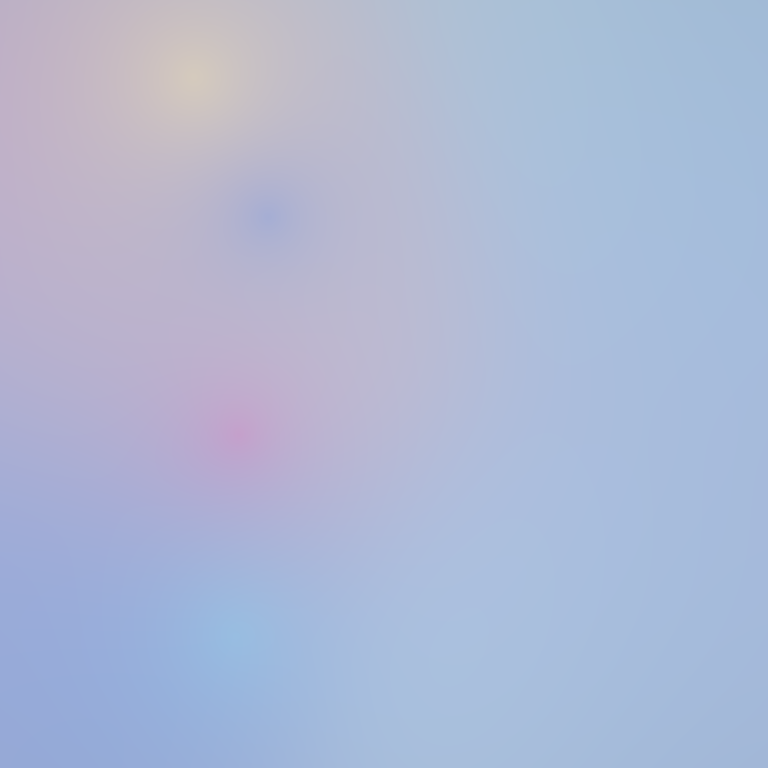
Abstract light effect, smooth gradient from soft blue to gentle pink, serene atmosphere, diffuse glow, no room, no furniture, no objects.